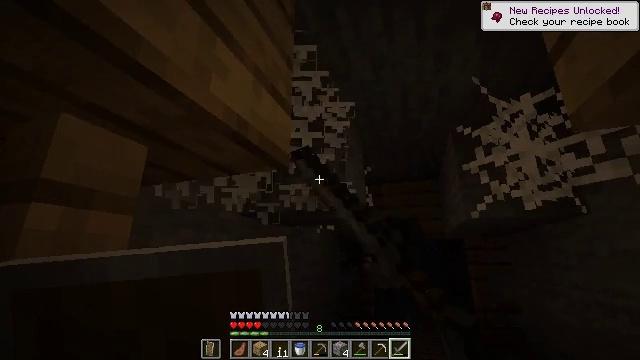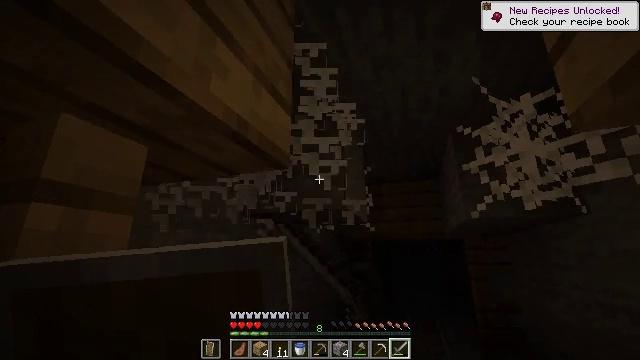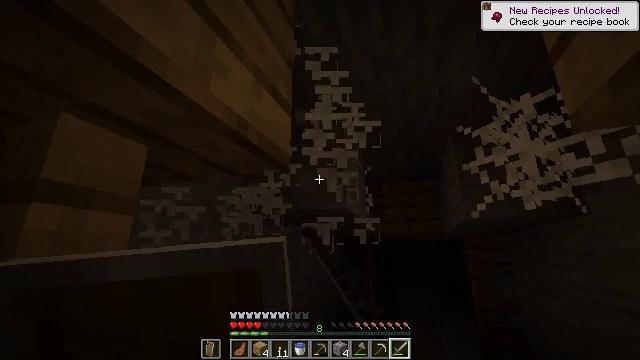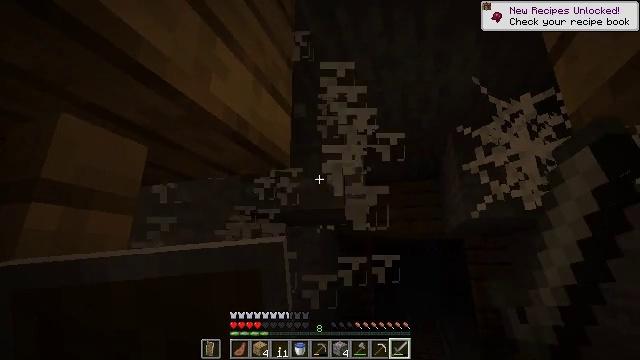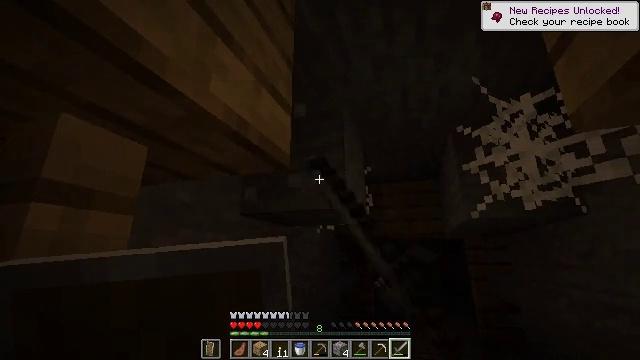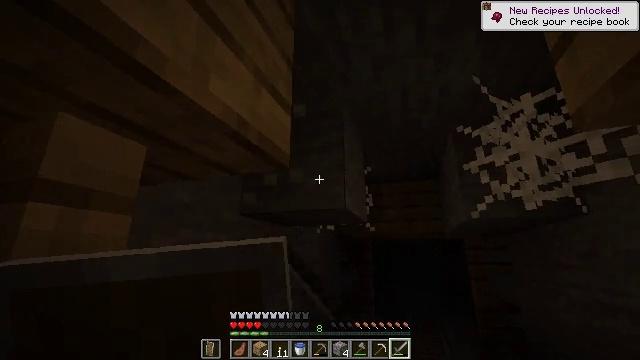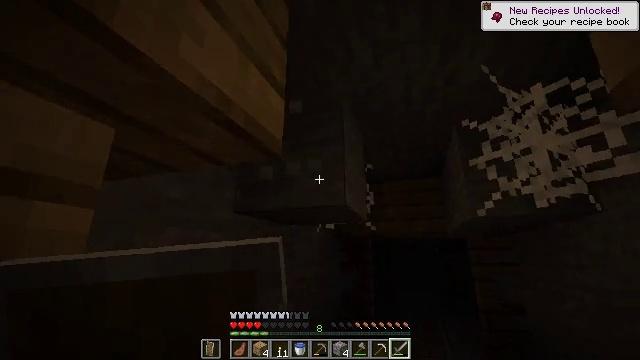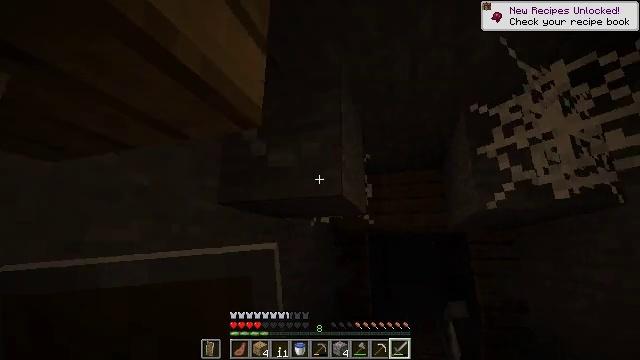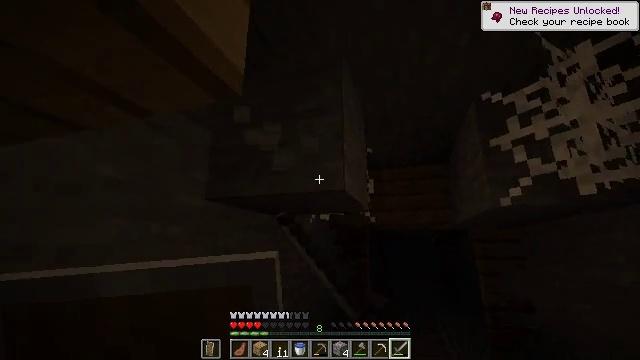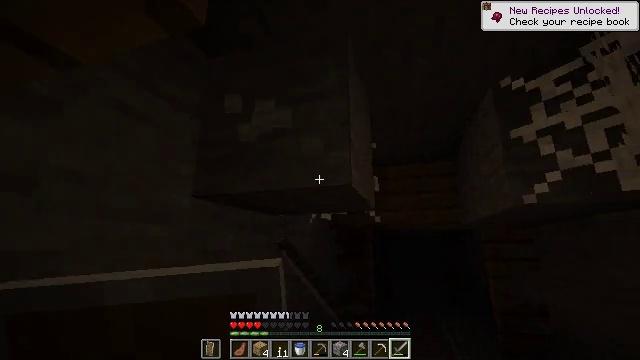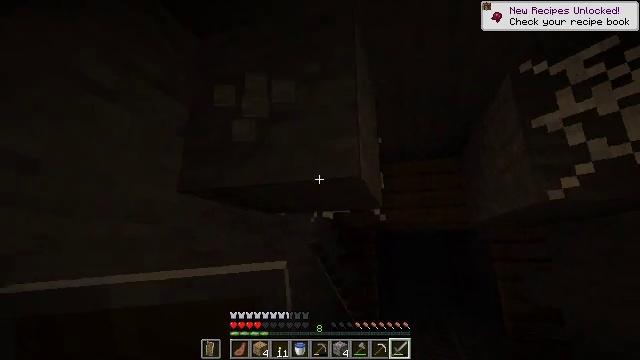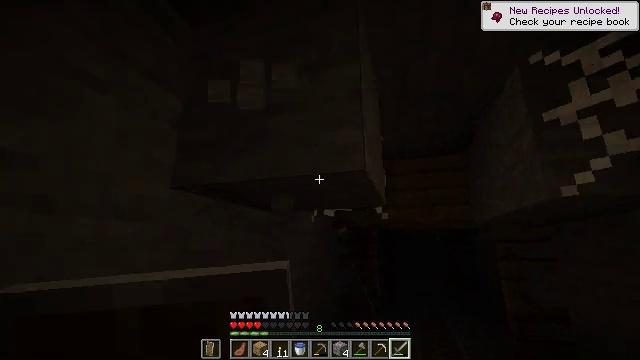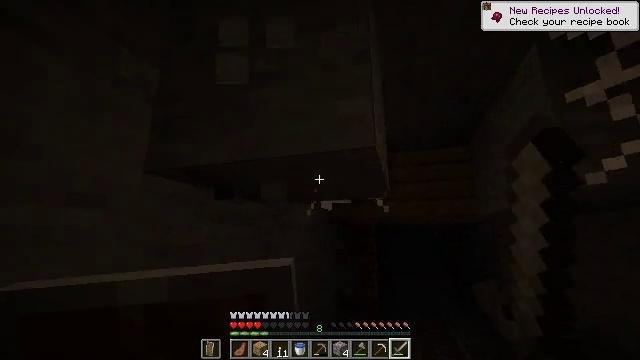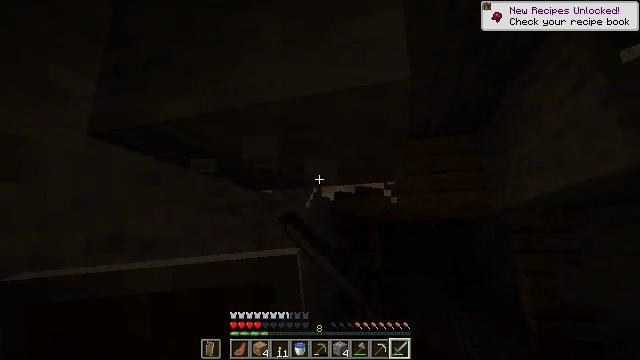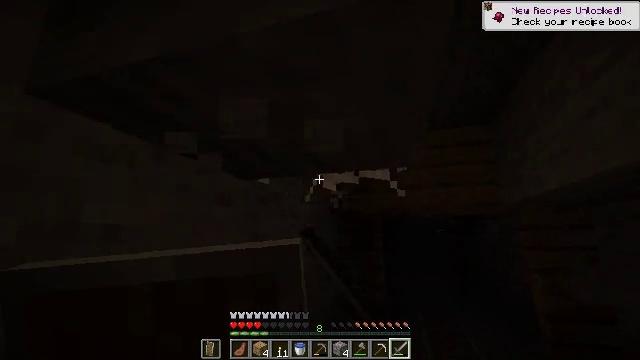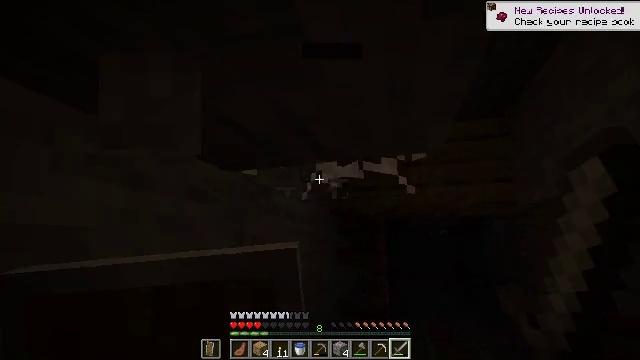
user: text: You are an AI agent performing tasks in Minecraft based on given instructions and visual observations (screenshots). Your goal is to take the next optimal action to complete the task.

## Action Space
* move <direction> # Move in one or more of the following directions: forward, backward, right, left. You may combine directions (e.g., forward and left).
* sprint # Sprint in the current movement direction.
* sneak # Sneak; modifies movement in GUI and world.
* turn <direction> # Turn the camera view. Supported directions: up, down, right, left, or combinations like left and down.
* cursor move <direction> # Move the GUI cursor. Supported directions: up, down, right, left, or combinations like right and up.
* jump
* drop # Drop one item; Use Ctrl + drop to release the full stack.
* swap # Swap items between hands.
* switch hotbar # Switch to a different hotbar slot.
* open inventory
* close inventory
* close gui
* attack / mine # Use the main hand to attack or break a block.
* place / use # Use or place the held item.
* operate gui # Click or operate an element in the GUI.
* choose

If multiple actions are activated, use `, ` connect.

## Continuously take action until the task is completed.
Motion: motion action
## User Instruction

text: Remove the cobweb to avoid getting stuck.
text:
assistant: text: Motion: attack / mine
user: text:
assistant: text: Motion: attack / mine
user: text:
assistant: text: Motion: attack / mine
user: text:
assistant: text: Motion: attack / mine
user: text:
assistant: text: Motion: move forward, attack / mine
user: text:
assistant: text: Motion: move forward, attack / mine
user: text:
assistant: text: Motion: move forward, turn down, attack / mine
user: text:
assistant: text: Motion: move forward, attack / mine
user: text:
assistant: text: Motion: move forward, attack / mine
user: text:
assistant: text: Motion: move forward, attack / mine
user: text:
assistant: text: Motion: move forward, attack / mine
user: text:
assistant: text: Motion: move forward, turn right, attack / mine
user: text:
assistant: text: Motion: move forward, attack / mine
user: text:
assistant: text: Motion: move forward, attack / mine
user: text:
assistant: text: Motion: attack / mine
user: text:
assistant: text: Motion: turn up, attack / mine
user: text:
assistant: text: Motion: attack / mine
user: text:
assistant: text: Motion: turn right and up, attack / mine
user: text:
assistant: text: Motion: attack / mine
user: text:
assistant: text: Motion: turn up, attack / mine
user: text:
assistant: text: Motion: attack / mine
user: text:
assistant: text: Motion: attack / mine
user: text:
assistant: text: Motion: attack / mine
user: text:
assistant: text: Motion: attack / mine
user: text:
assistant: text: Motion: attack / mine
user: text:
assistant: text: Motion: attack / mine
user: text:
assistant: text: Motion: turn down, attack / mine
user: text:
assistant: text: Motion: move forward, attack / mine
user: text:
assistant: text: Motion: move forward, attack / mine
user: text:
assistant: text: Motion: move forward, turn right and down, attack / mine